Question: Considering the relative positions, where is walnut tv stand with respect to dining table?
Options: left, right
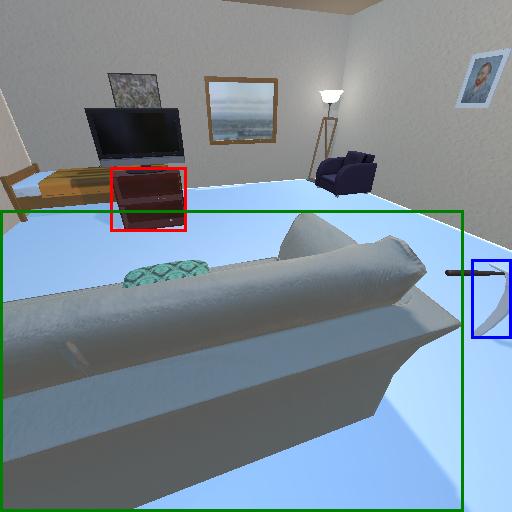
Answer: left